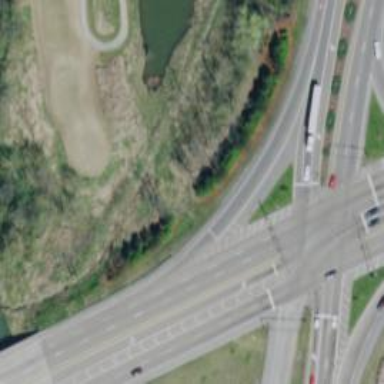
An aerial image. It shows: Trunk link highway.